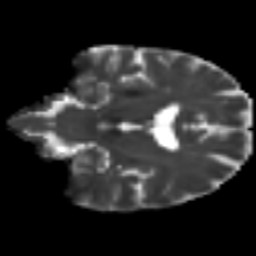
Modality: T2w
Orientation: coronal
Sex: female
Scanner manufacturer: ge
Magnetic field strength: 3 T
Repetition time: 7 s
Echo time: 0.08 s